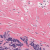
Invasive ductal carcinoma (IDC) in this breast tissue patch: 1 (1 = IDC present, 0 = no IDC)